Question: Holle ,I typed a c++ program follow my C++ PrimerPlus 6 and When I run it the result is incredible for me,Could you please tell me What's wrong with it?
'''
#include <iostream>
#include <cctype>
int main()
{
using namespace std;
cout << "Enter your message and type @ to an end." << endl;
char ch;
int digit;
int alpha;
int lower;
int supper;
int punct;
cin.get(ch);
while ( ch != '@' )
{
if ( isdigit(ch) )
digit++;
else if ( isalpha(ch) )
alpha++;
else if ( islower(ch) )
lower++;
else if ( isupper(ch) )
supper++;
else
punct++;
cin.get(ch);
}
cout << "Digits: " << digit << endl << "Alpha: " << alpha
<< endl << "Lower: " << lower << endl << "Supper: "
<< supper << endl << "Puncts: " << punct << endl;
return 0;
}
'''
And it showed those:

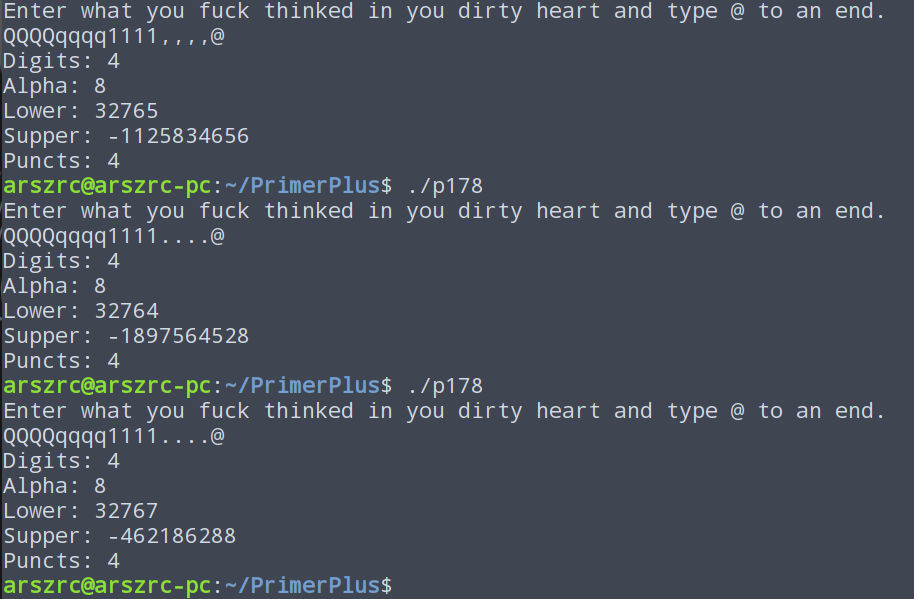
Answer: No matter the character 'ch' is lower or upper, it will be counted as alphabet and it will be counted in 'alpha'
'''
if ( isdigit(ch) )
digit++;
else if ( isalpha(ch) )
alpha++; // All alphabet will count to here
else if ( islower(ch) )
lower++; // this won't run
else if ( isupper(ch) )
supper++; // this won't run
else
punct++;
cin.get(ch);
'''
As you did not initialize both 'lower' and 'supper', their value is random and thus you will see some nonpreditable results